Field crop: maize
Growth stage: 1
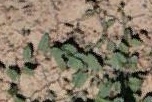
Species: convolvulus